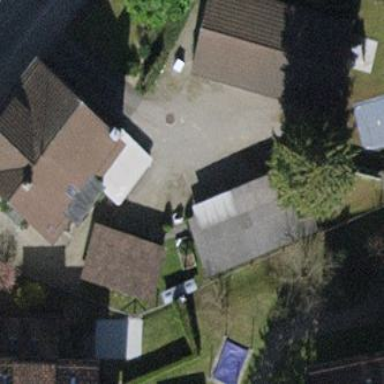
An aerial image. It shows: Detached building with gabled roof made of roof tiles.